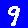
Digit: 9